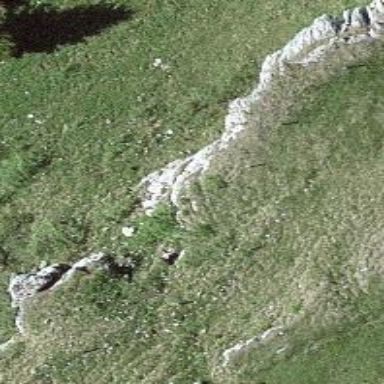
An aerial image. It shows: Natural cliff.